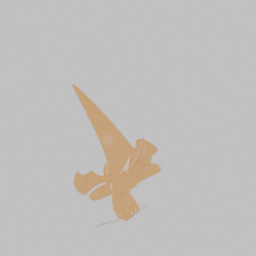
Label: animals